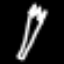
Label: fork